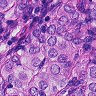
Metastatic tissue present: yes